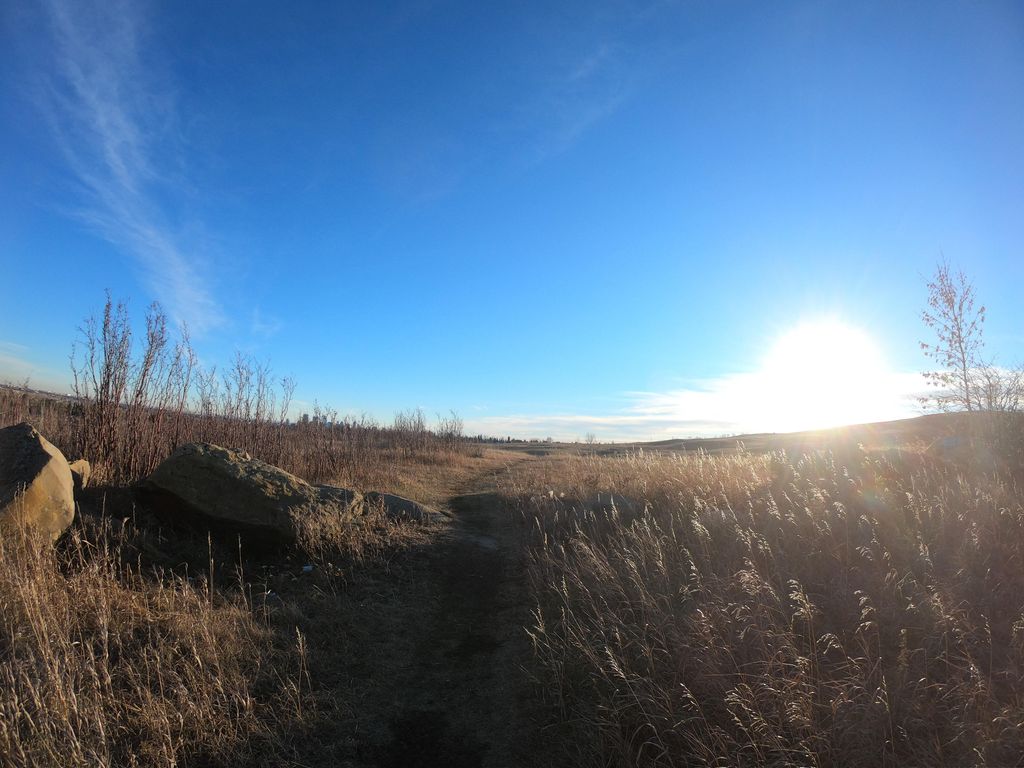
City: calgary